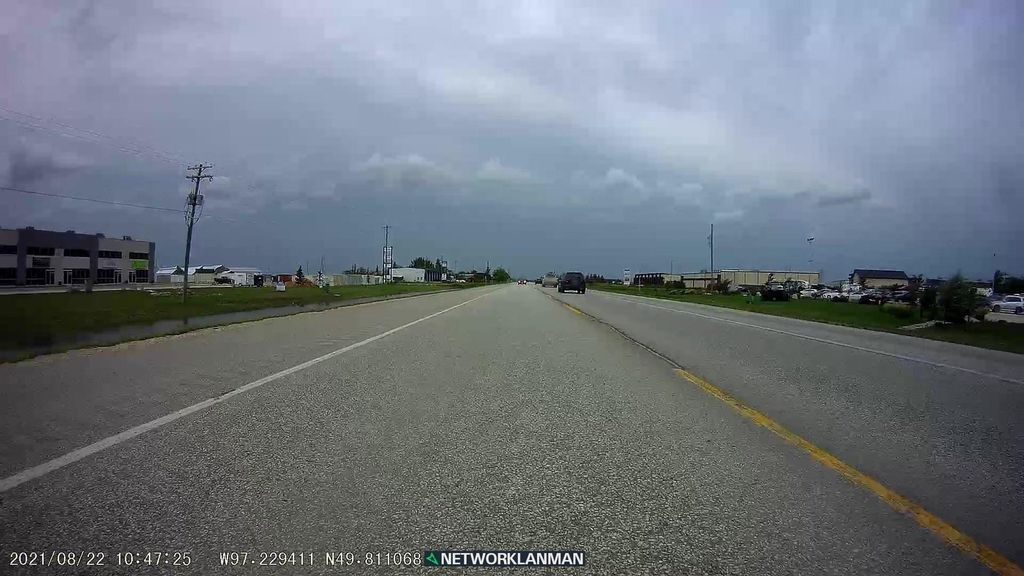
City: winnipeg